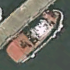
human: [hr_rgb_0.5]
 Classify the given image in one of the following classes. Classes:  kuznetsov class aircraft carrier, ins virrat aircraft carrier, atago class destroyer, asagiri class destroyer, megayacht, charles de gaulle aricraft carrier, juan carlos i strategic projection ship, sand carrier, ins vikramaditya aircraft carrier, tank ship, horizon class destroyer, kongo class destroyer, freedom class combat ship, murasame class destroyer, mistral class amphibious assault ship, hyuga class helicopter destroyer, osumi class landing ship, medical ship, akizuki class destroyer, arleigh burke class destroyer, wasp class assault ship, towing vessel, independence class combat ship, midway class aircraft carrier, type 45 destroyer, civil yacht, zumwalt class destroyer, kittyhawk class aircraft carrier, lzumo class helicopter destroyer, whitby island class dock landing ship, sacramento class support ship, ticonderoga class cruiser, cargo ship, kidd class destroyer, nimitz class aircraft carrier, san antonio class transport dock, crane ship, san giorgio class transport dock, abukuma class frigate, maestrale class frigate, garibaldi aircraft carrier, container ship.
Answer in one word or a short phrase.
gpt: Towing vessel